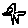
Label: star